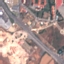
Land use / land cover: Highway